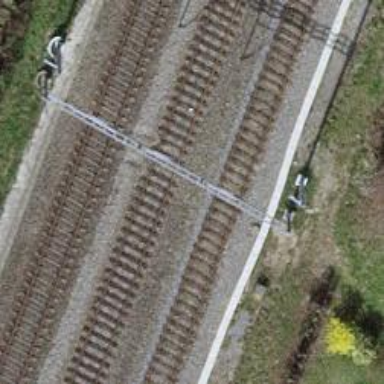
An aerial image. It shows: Single railway track with electrified contact line.